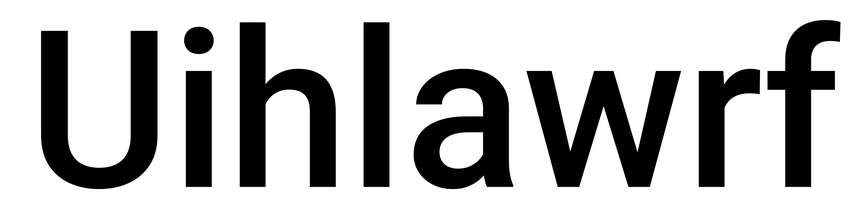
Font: Roboto_Medium